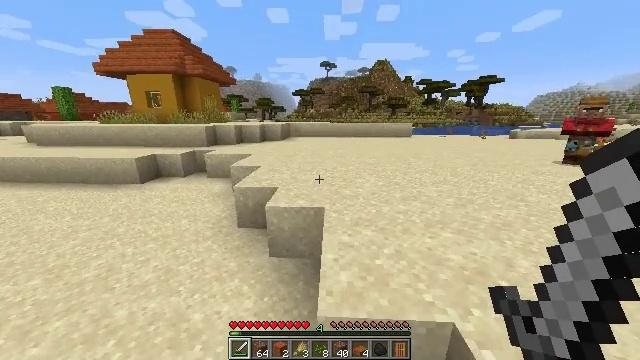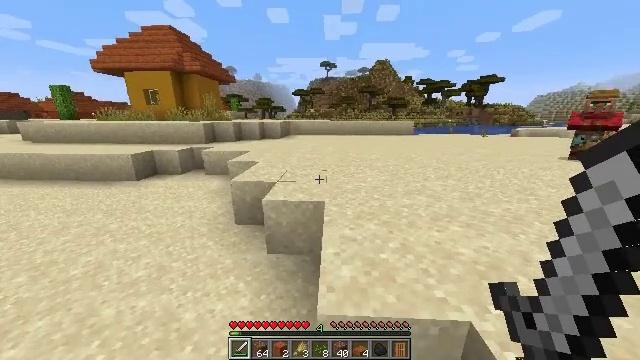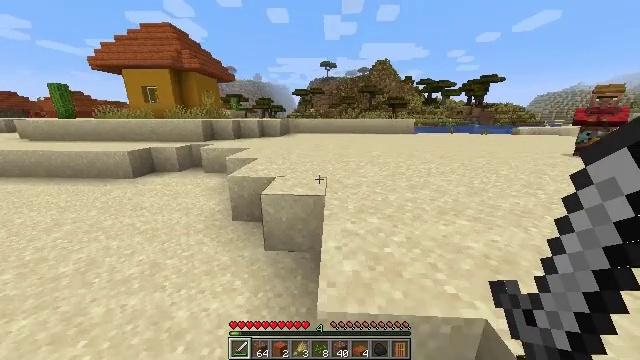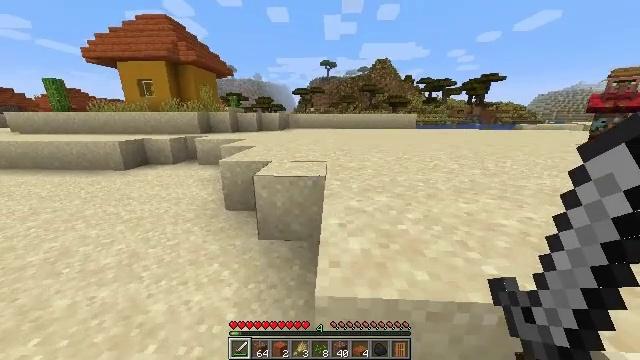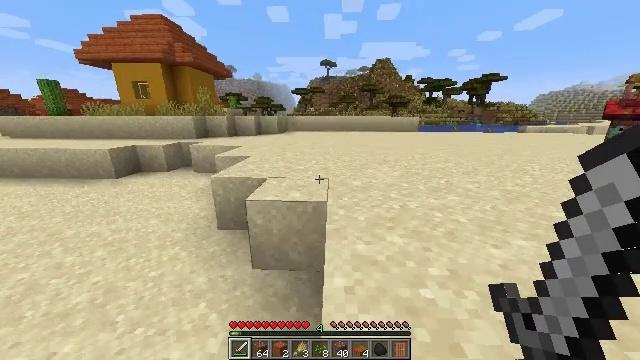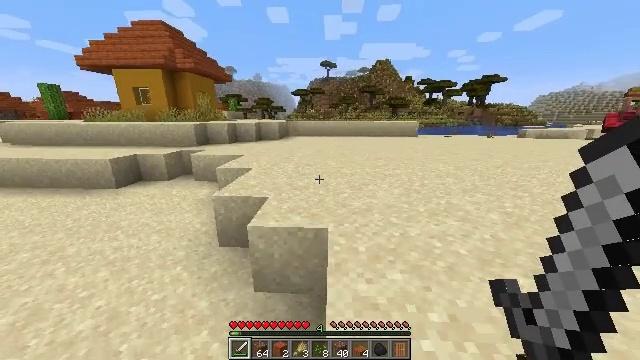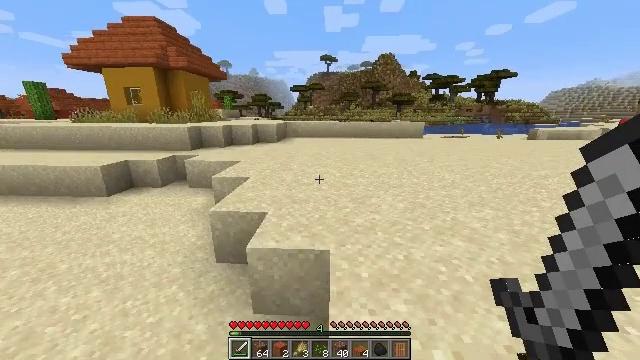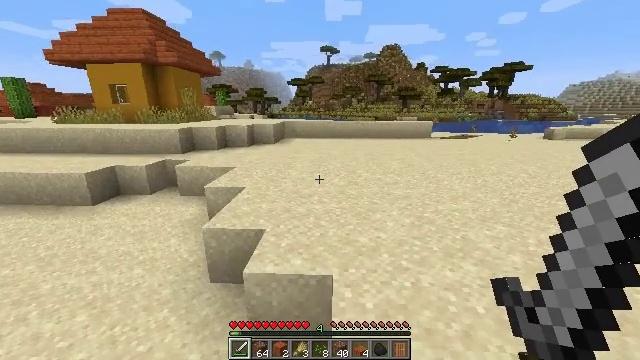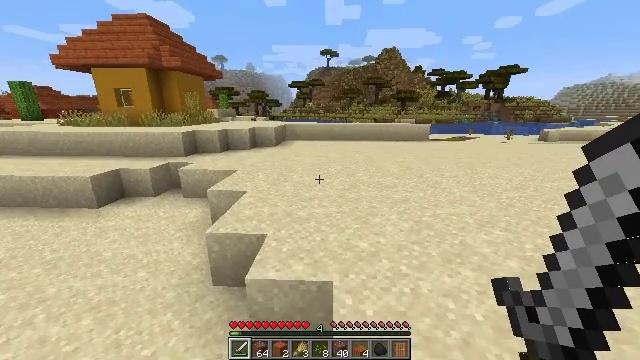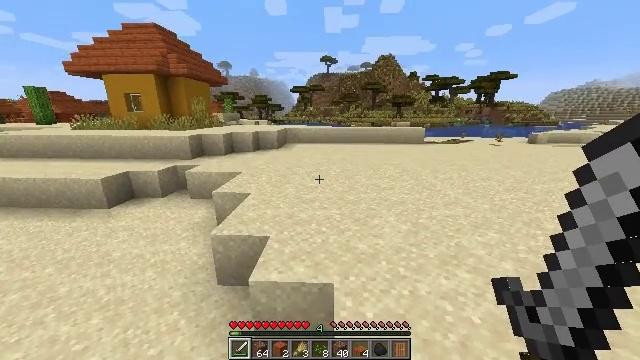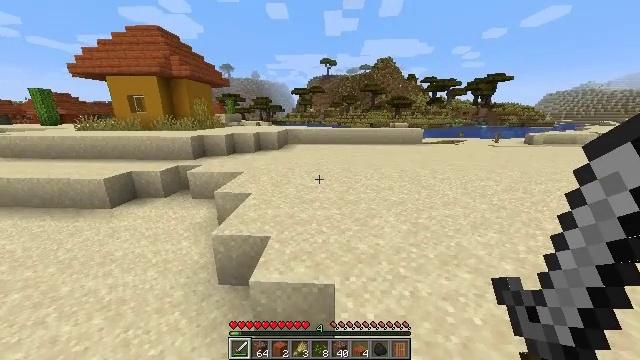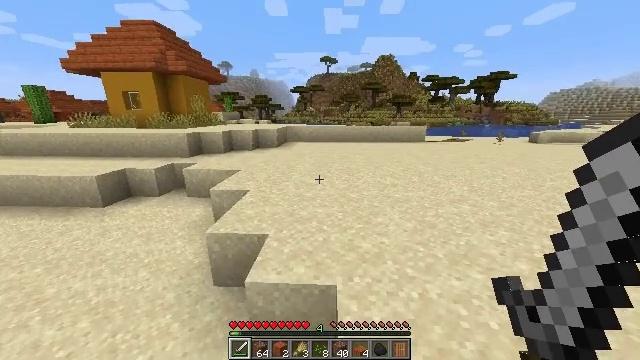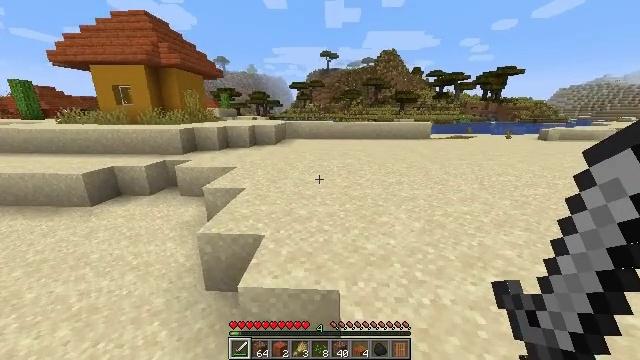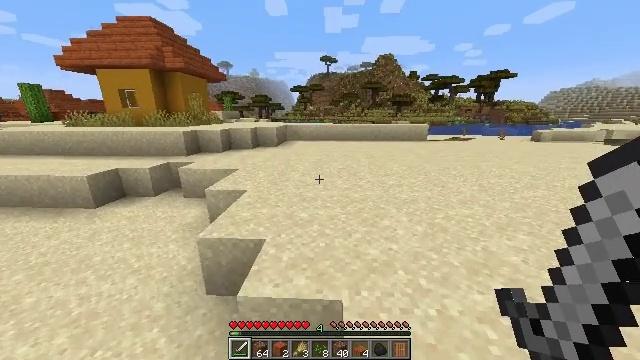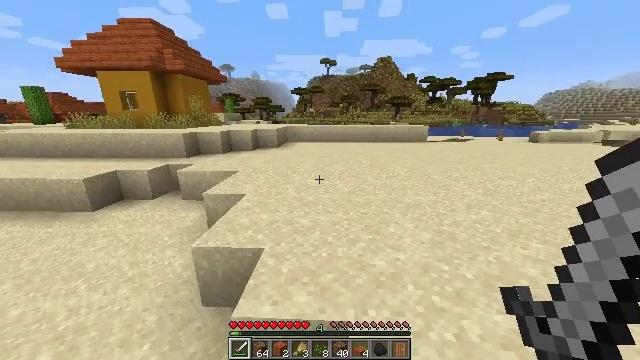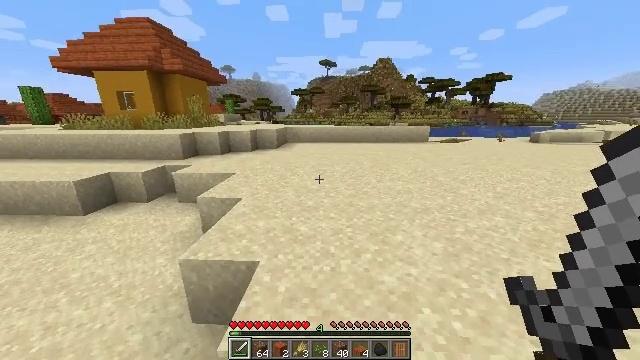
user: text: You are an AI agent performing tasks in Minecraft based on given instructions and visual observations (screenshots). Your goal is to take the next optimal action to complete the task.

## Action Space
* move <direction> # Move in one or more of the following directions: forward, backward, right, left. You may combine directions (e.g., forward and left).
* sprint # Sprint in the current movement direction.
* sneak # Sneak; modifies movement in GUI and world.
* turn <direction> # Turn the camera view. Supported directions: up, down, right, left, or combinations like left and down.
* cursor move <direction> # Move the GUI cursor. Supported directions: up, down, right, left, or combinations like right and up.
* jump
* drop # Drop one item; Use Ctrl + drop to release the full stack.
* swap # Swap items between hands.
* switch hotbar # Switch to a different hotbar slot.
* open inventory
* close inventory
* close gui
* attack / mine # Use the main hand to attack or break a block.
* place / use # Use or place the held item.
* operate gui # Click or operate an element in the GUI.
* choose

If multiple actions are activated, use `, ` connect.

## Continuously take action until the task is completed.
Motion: motion action
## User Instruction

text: Dig up some sand.
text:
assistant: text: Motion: move forward, sprint
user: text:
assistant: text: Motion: move forward, sprint, jump
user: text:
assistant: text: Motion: move forward, sprint, jump
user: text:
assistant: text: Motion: move forward, sprint, jump
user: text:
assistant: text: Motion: move forward, sprint, jump
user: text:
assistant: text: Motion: move forward, sprint, jump
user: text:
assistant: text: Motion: move forward, sprint
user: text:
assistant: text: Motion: move forward, sprint
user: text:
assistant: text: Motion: move forward, sprint
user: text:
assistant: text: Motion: move forward, sprint
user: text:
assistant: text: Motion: move forward, sprint
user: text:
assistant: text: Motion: move forward, sprint
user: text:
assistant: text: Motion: move forward, sprint
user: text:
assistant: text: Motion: move forward, sprint
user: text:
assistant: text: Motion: move forward, sprint
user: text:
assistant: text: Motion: move forward, sprint
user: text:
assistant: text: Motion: move forward, sprint
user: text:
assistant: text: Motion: move forward, sprint
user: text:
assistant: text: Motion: move forward, sprint
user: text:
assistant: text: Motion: move forward, sprint
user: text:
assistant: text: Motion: move forward, sprint
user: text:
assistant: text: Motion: move forward, sprint
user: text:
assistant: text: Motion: move forward, sprint
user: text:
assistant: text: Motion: move forward, sprint, turn left
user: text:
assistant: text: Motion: move forward, sprint, turn left
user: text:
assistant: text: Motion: move forward, sprint
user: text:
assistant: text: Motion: move forward, sprint, turn left
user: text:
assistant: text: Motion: move forward, sprint, turn left
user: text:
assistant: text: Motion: move forward, sprint, turn left
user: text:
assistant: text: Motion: move forward, sprint, turn left